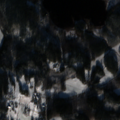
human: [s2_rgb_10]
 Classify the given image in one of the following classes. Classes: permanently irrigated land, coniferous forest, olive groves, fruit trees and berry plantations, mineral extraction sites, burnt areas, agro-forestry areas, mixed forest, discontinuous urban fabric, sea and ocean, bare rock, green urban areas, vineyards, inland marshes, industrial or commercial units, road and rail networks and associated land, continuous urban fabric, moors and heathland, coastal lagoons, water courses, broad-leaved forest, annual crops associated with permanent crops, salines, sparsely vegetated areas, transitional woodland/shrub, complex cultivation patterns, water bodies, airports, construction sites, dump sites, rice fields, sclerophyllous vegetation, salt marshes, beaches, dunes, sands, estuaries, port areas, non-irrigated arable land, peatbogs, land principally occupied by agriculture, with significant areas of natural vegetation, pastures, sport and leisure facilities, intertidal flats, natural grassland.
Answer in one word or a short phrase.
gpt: land principally occupied by agriculture, with significant areas of natural vegetation, coniferous forest, mixed forest, water bodies